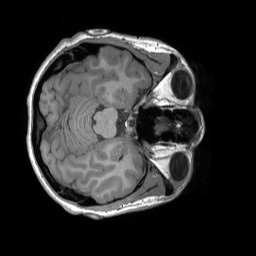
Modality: T1w
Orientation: axial
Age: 30
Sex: female